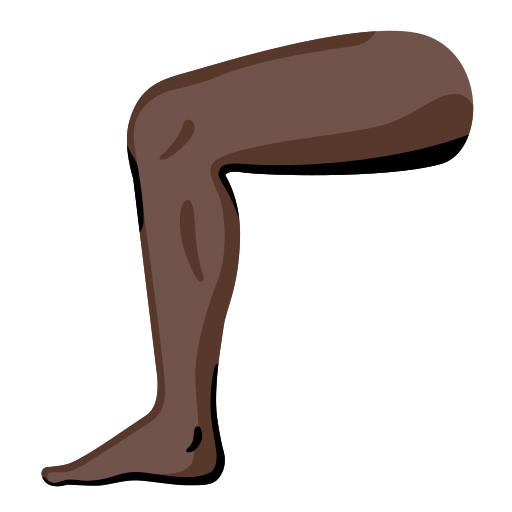
Emoji: 🦵🏿